Question: i am trying to transfer my data from mysql to ms-excel its working but i am getting duplicate values using php
'''
<?php
$form='';
$link = odbc_connect ('Ayush', '', '');
if (!$link)
{
die('Could not connect: ' . odbc_error());
}
echo 'Connected successfully .<br>';
//create query to select as data from your table
$sql= "SELECT * FROM adel";
$result = odbc_exec($link,$sql);
$sep = " "; //tabbed character
$fp = fopen('database.xls', "w");
$schema_insert = "";
$schema_insert_rows = "";
for ($i = 1; $i < (odbc_num_fields($result))+1; $i++)
{
$schema_insert_rows.=odbc_field_name($result,$i) . " ";
}
$schema_insert_rows.="
";
echo $schema_insert_rows;
fwrite($fp, $schema_insert_rows);
//start while loop to get data
while($row = odbc_fetch_array($result))
{
foreach($row as $value)
{
//set_time_limit(60); //
/*$schema_insert = "";
for($j=1; $j<odbc_num_fields($result);$j++)
{
if(!isset($row[$j]))
$schema_insert .= "NULL".$sep;
elseif ($row[$j] != "") */
$schema_insert.= strip_tags("$value").$sep;
$schema_insert .= "";
}
//$schema_insert = str_replace($sep."$", "", $schema_insert);
//this corrects output in excel when table fields contain
or
//these two characters are now replaced with a space
//$schema_insert = preg_replace("/
|
|
|
/", " ", $schema_insert);
$schema_insert .= "
";
//$schema_insert = (trim($schema_insert));
//print $schema_insert .= "
";
print "
";
fwrite($fp, $schema_insert);
}
fclose($fp);
odbc_close($link);
?>
'''
and the output is given below

i dont want any dublicate values
Can anyone help me
Would really appreciate it
Thankx
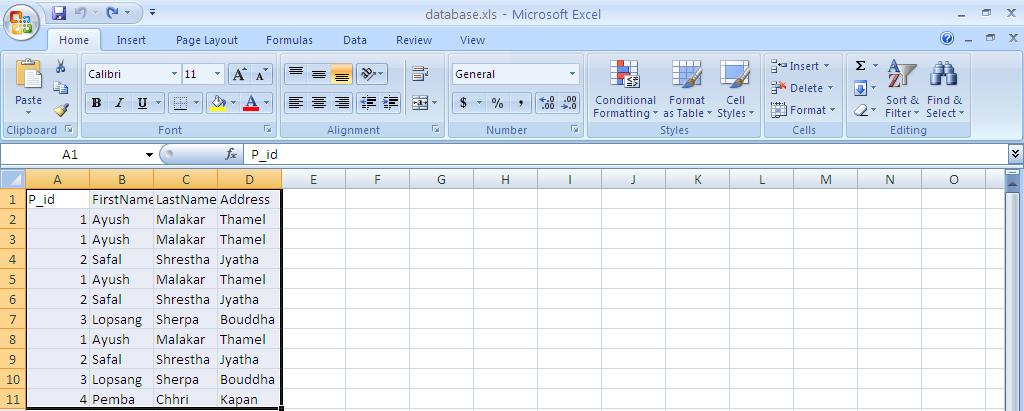
Answer: You're not reinitialising $schema_insert at the top of the loop fetching records hence your output will be:
'''
row1
row1
row2
row1
row2
row3
row1
row2
row3
row4
row1
...
'''
Try:
'''
while($row = odbc_fetch_array($result))
{
$schema_insert='';
...
'''
BTW the line with '$schema_insert .= "";' is doing nothing.